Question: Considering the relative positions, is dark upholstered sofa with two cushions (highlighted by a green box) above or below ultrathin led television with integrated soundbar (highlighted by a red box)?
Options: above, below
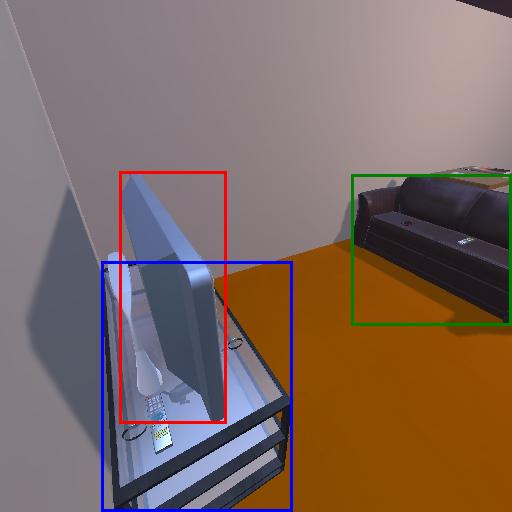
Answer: above